Field crop: maize
Growth stage: 2
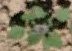
Species: chenopodium